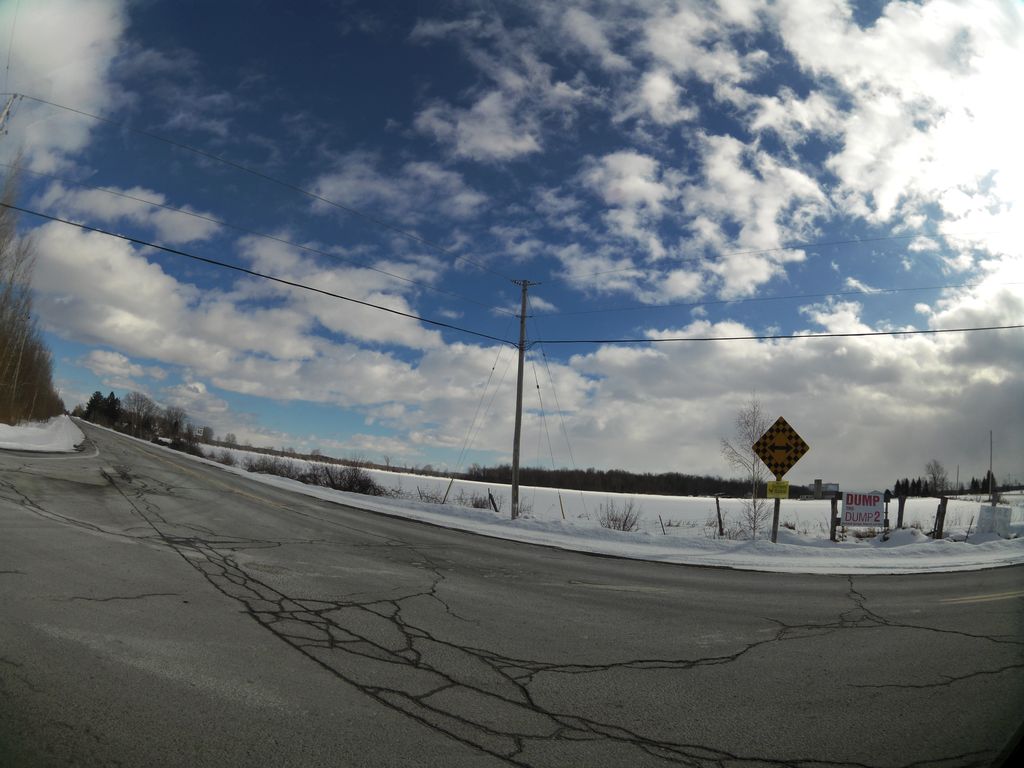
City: ottawa-gatineau